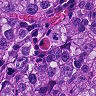
Metastatic tissue present: yes